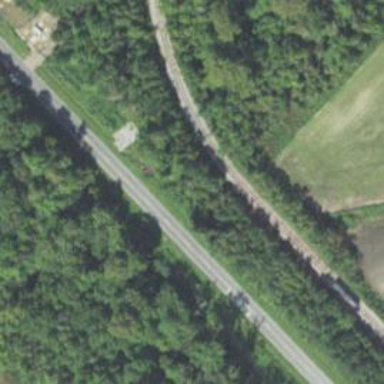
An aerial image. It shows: Culvert tunnel.